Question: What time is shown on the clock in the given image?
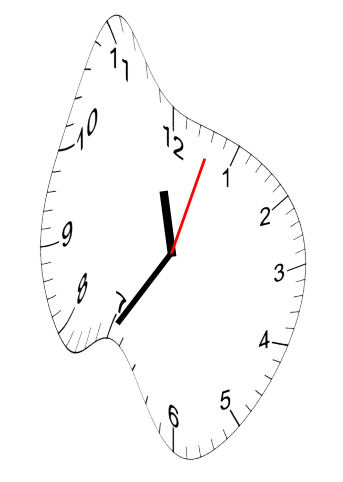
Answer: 11:35:03